Question: For instance, there is an array of objects with 'start', 'end' and 'duration' (in hours) attributes.
'''
[{start: new Date(2013, 2, 4, 0),
end: new Date(2013, 2, 4, 8),
duration: 8},
{start: new Date(2013, 2, 4, 22),
end: new Date(2013, 2, 5, 2),
duration: 4},
{start: new Date(2013, 2, 5, 5),
end: new Date(2013, 2, 7, 5),
duration: 48}]
'''
I'd like to visualize them into something like the following ('y' - hours, 'x' - dates):

I'm thinking about creating additional objects to fill the empty spaces between events like this
'''
[{start: new Date(2013, 2, 4, 0),
end: new Date(2013, 2, 4, 8),
status: "busy"},
{start: new Date(2013, 2, 4, 8, 0, 1),
end: new Date(2013, 2, 4, 21, 59, 59),
status: "free"},
{start: new Date(2013, 2, 4, 22),
end: new Date(2013, 2, 4, 23, 59, 59),
status: "busy"},
{start: new Date(2013, 2, 5, 0),
end: new Date(2013, 2, 5, 2),
status: "busy"}]
'''
And then map this to <URL>.
So my question is, how would be better to split and group the array, to make this visualization easier? Maybe there is some built-in D3.js features for this?
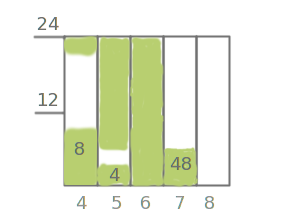
Answer: I would consider changing the data format to
'''
[{start: new Date(2013, 2, 4, 0),
end: new Date(2013, 2, 4, 8)},
{start: new Date(2013, 2, 4, 22),
end: new Date(2013, 2, 5, 2)},
{start: new Date(2013, 2, 5, 5),
end: new Date(2013, 2, 7, 5)}]
'''
Since you have the start and end date, you don't really need a duration. Alternatively you could have just the start date and a duration.
I'm not extremely familiar with the stacklayout, but it might be sufficent (and easier) for this project to simply append 'rect' elements to the right position. I made an example here: <URL> which doesn't take into account the fact that you need to wrap events that start one day and end the next. This just displays all events in the same column, with the white space representing free time.